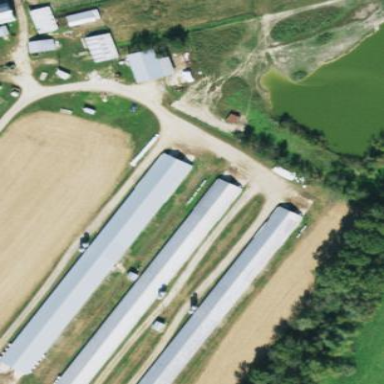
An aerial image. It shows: Farm auxiliary building.